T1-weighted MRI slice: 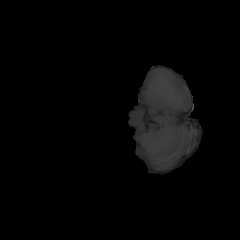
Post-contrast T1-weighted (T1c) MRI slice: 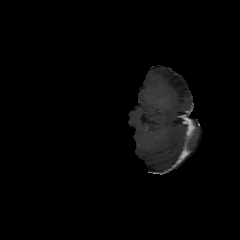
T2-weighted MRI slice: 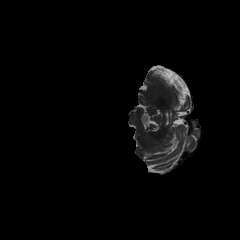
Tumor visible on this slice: no